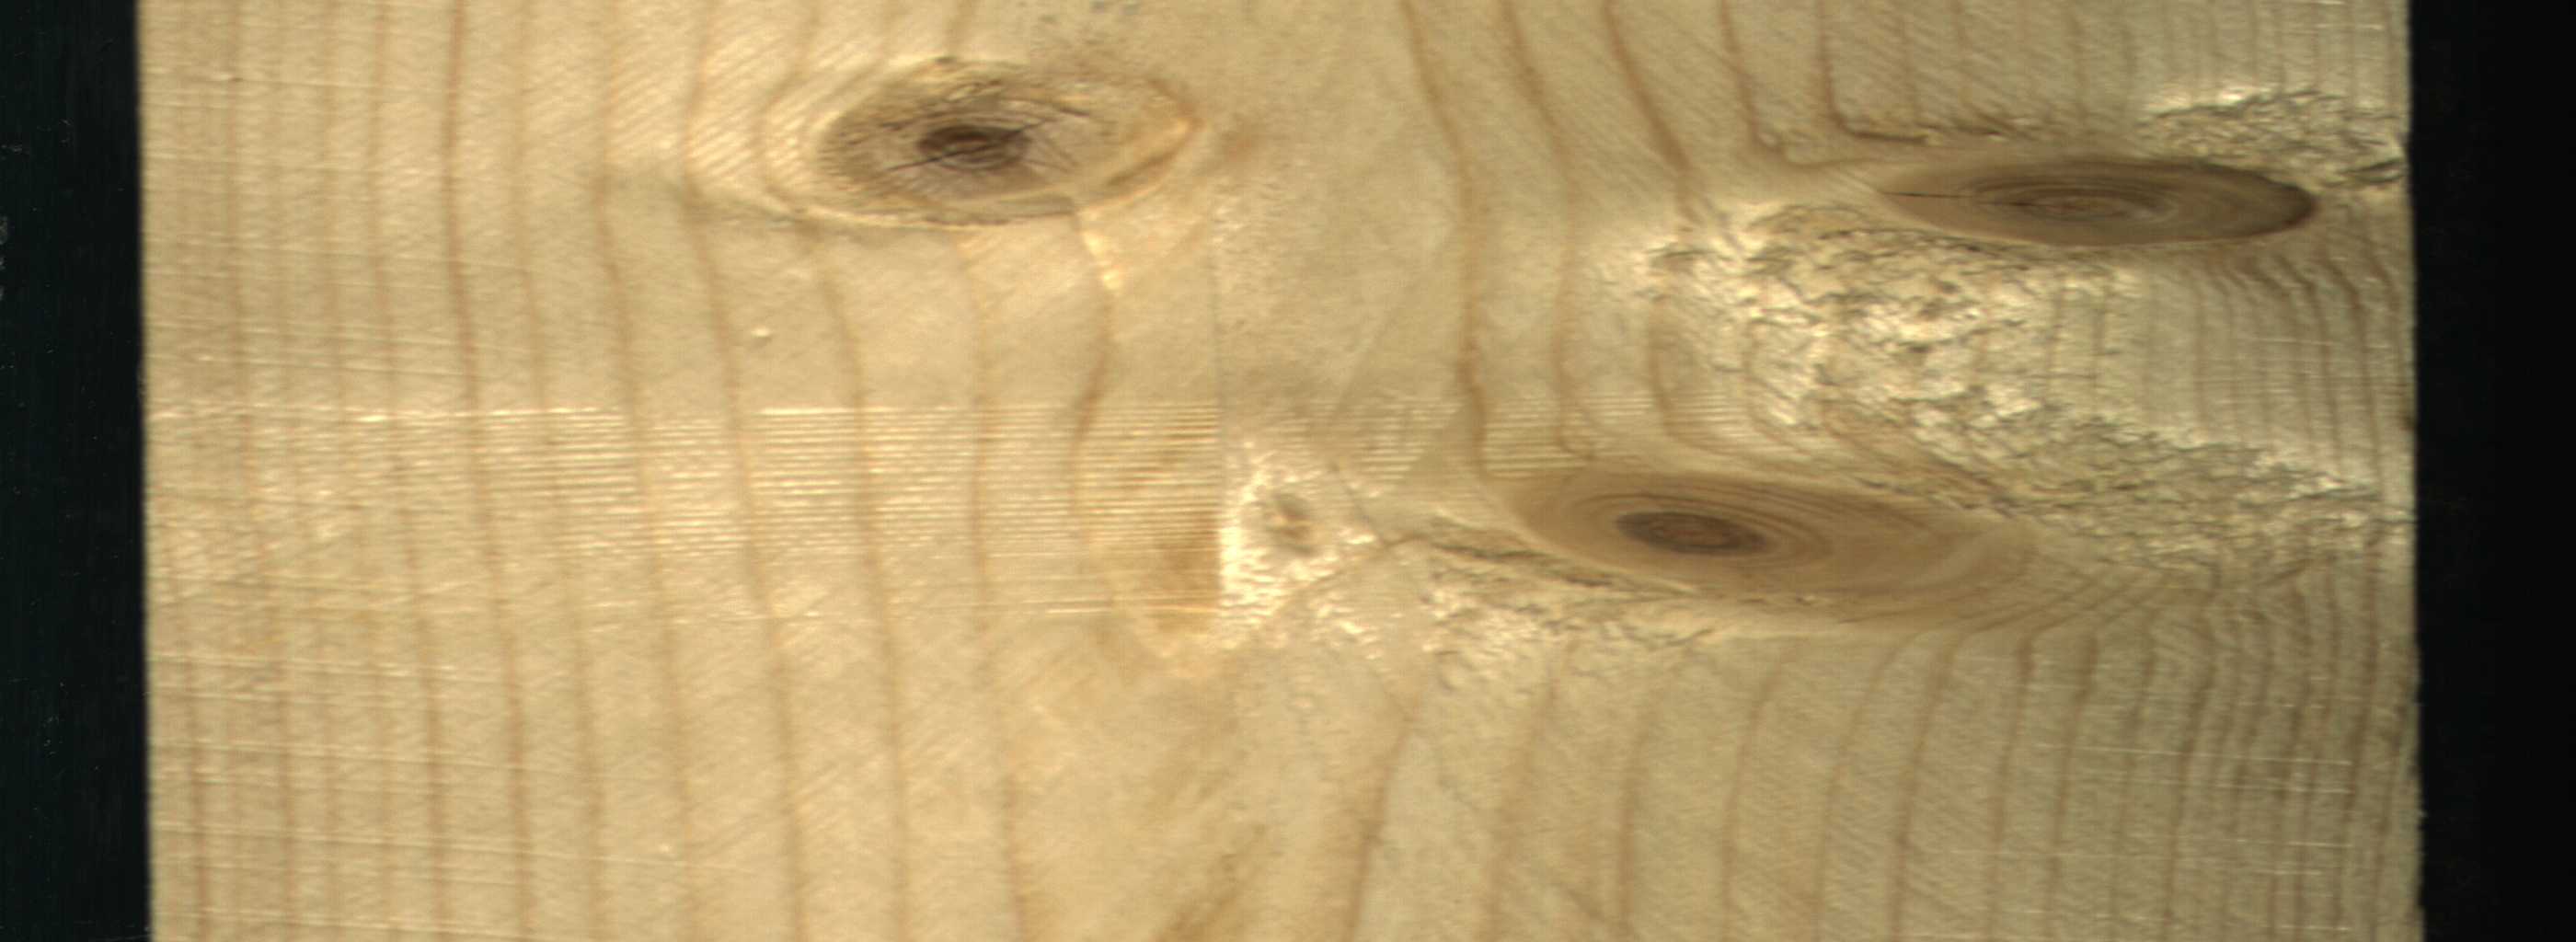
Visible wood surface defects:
knot_with_crack
Live_Knot
Live_Knot
Live_Knot